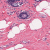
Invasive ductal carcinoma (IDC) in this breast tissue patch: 0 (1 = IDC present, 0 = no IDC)